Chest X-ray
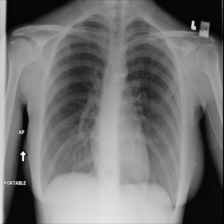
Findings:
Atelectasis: negative
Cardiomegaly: negative
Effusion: negative
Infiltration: negative
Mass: negative
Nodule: negative
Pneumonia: negative
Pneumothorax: negative
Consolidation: negative
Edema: negative
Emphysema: negative
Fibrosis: negative
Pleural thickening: negative
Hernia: negative